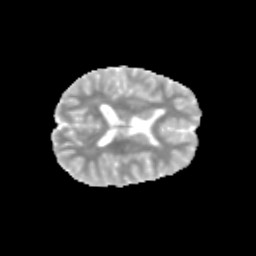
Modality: MD
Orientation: axial
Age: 12
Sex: female
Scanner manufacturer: siemens
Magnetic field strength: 3 T
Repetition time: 3.8 s
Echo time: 0.07 s